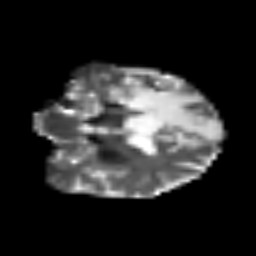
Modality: T2w
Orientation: coronal
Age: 49
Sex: male
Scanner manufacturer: siemens
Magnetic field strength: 3 T
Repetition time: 3.2 s
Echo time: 0.081 s